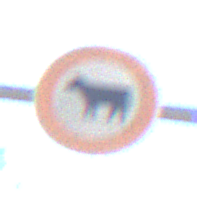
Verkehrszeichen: VerbotViehtrieb
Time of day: MorningAfternoon
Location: Outdoor (Nature)
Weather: Clear
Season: Winter
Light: Natural